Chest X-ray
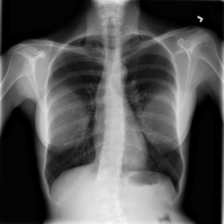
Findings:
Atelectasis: negative
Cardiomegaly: negative
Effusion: negative
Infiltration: negative
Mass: negative
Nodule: negative
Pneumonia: negative
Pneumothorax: negative
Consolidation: negative
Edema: negative
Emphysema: negative
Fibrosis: negative
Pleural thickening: negative
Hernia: negative